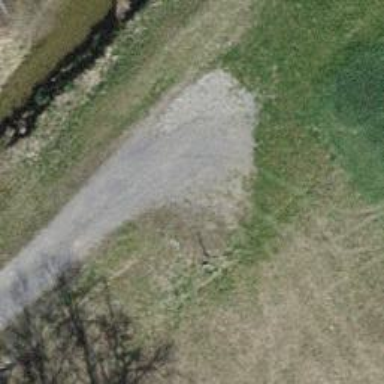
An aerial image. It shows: Unpaved path.